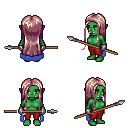
a pixel art fantasy rpg character, female body template, orc, green skin, blue cape, red pants, white blonde extra-long hairstyle, metal gloves, spear, four views (front, back, left, right), 2x2 character sprite sheet, small pixel art, hard edges, no anti-aliasing